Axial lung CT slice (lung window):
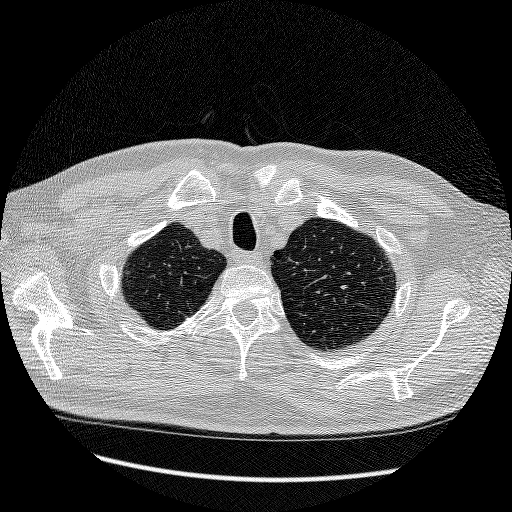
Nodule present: no